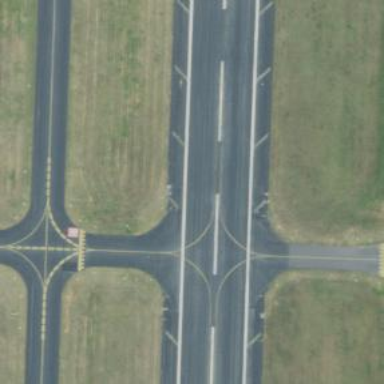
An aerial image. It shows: Image of taxiway at airport.